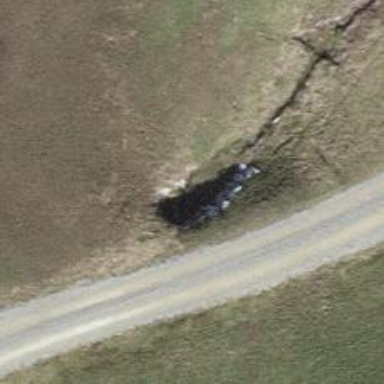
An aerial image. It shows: Culvert tunnel.